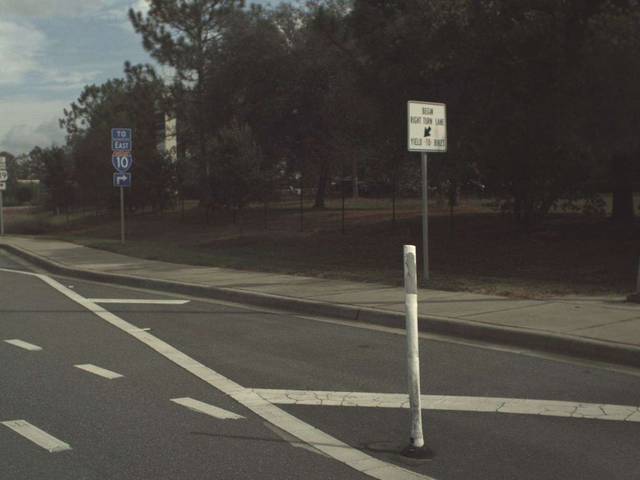
Region: United States
Coordinates: 30.5, -84.253